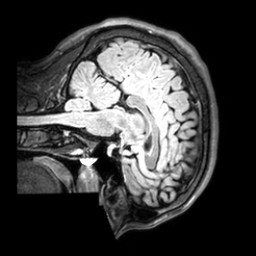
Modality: T1w
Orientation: sagittal
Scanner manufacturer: philips
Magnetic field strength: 3 T
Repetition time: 4.8 s
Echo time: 0.2586 s